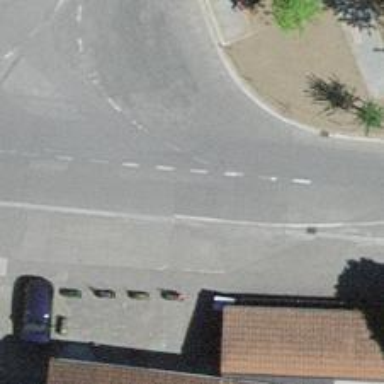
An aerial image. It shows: Unmarked crossing on the road.